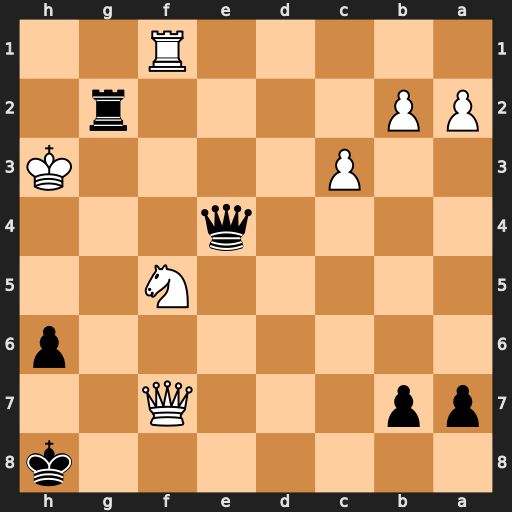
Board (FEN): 7k/pp3Q2/7p/5N2/4q3/2P4K/PP4r1/5R2
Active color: b
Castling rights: -
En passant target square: -
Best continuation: Qg4#